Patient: sex F, age 40
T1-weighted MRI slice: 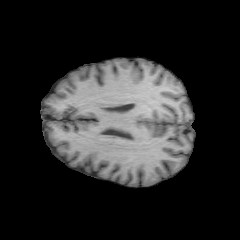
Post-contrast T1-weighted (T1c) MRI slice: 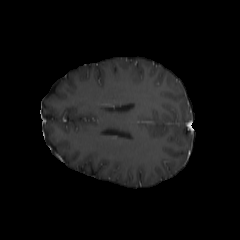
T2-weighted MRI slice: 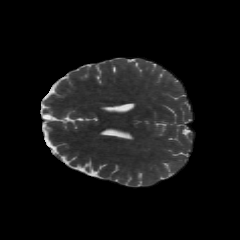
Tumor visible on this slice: no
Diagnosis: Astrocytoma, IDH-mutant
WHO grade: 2